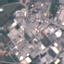
Land use / land cover: Industrial